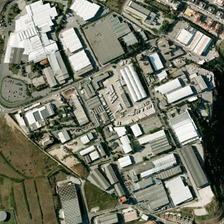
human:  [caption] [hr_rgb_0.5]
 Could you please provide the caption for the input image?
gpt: here lies a dense industrial area where roofs are white next to bald farmland .

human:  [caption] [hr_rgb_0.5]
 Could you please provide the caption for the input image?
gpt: the factory is located in two triangle areas between a farmland and other buildings .

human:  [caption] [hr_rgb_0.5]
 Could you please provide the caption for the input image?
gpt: the factory is located in two triangle areas between a farmland and other buildings .

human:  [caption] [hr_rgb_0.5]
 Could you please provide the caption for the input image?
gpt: the white warehouses is in the oval industrial .

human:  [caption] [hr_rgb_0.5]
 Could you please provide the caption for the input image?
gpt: many gray industrial buildings are in an industrial area .